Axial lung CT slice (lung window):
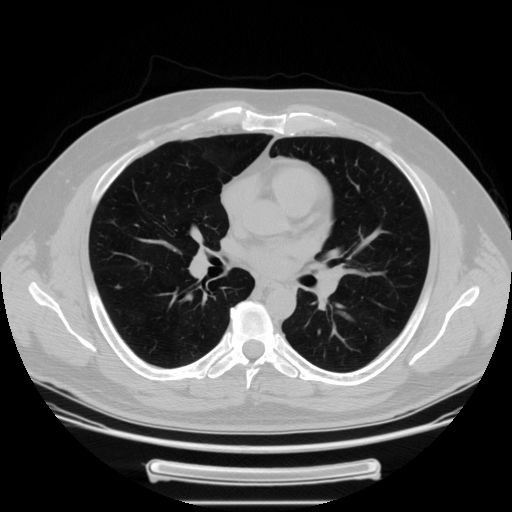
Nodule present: no